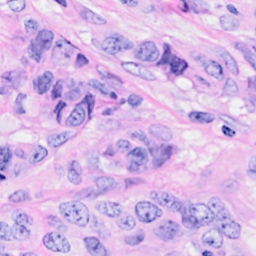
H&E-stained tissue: Breast